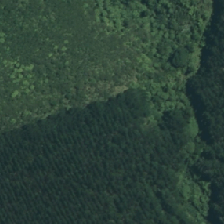
Land cover: broadleaved_indigenous_hardwood